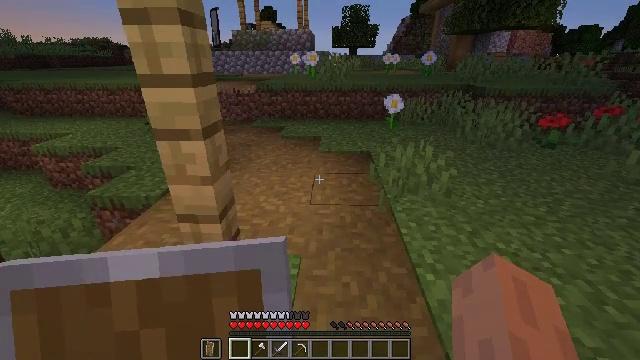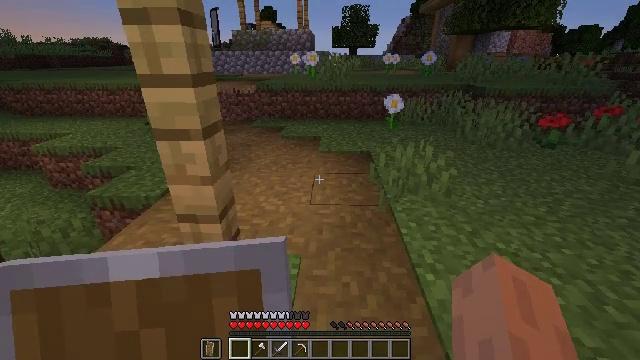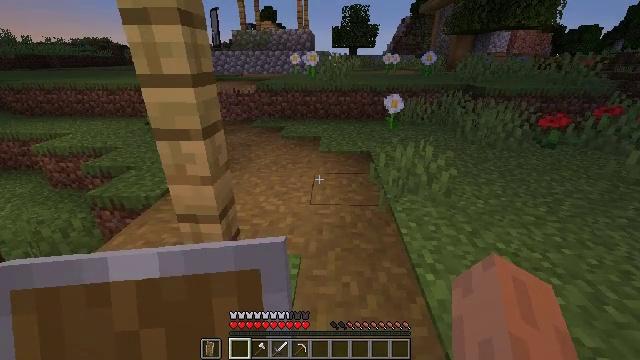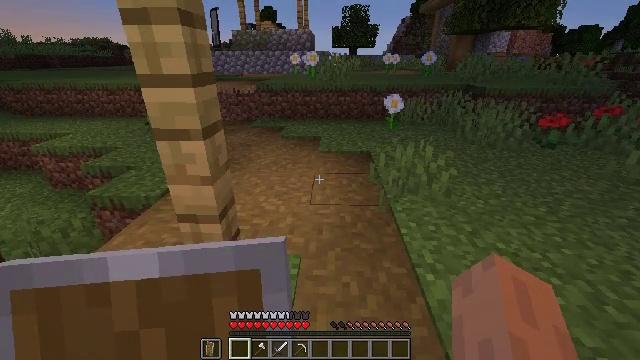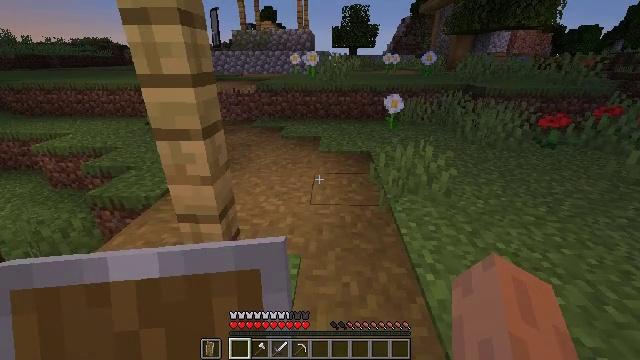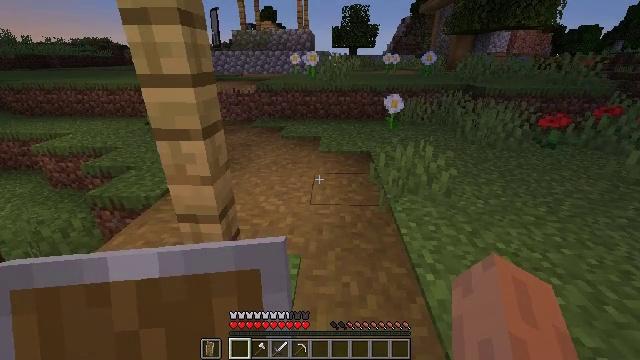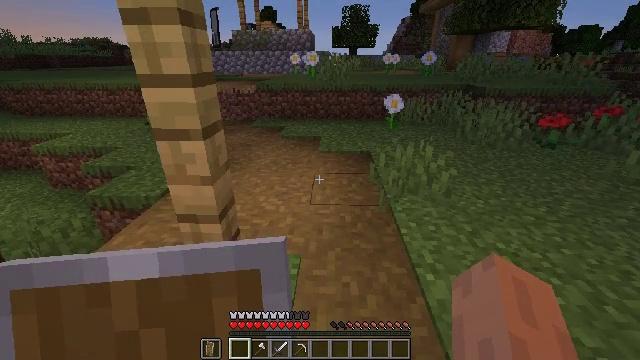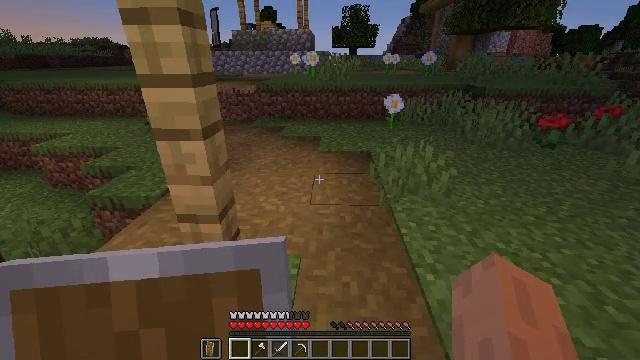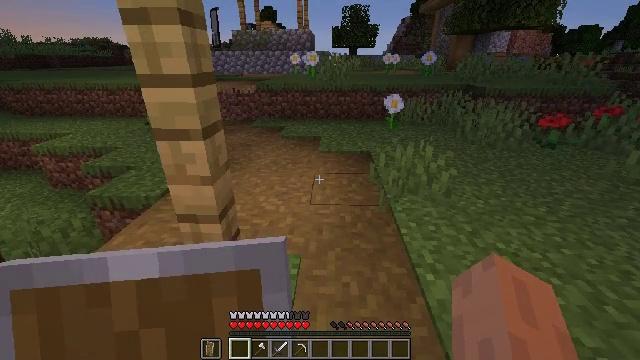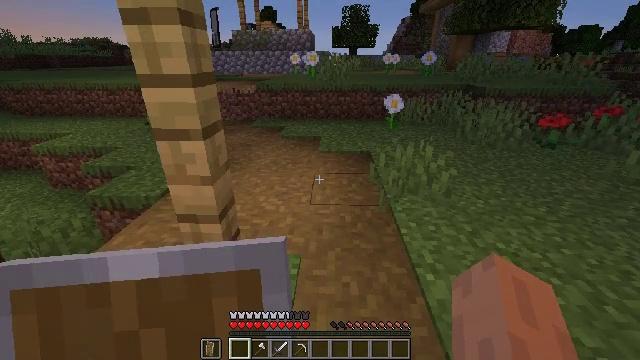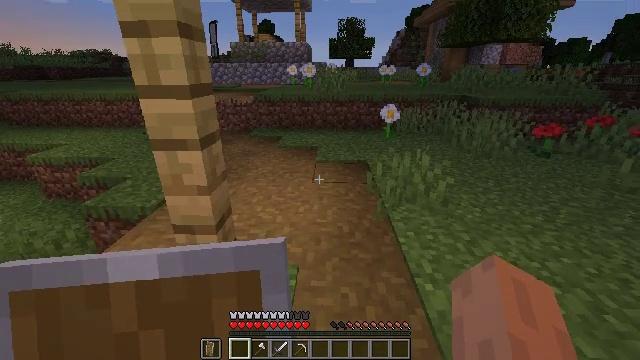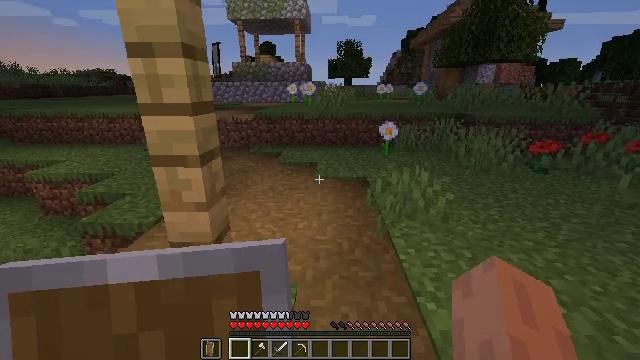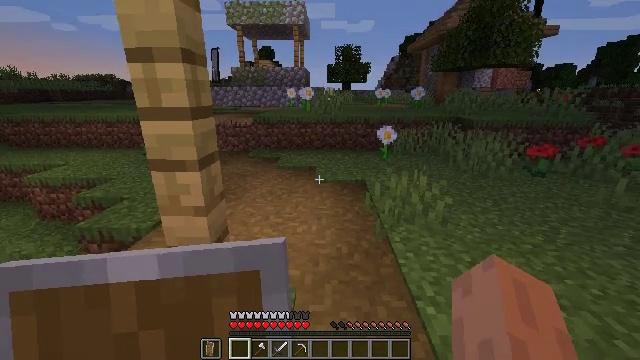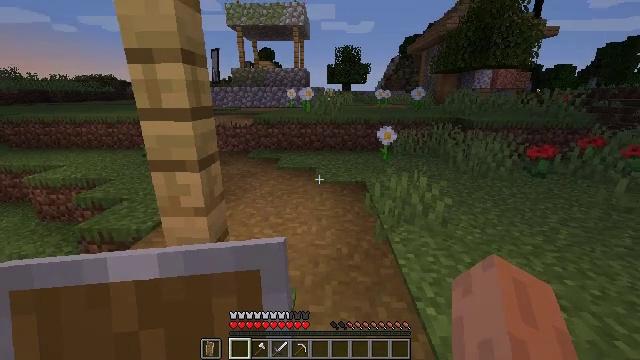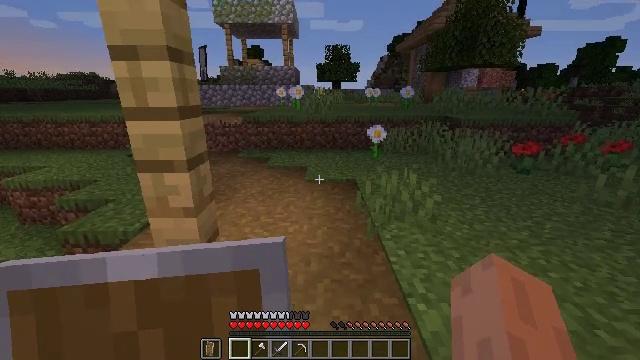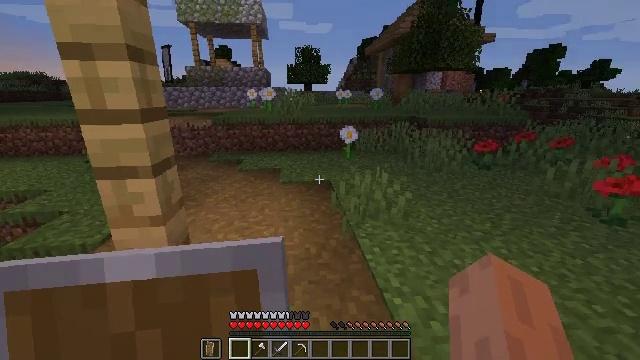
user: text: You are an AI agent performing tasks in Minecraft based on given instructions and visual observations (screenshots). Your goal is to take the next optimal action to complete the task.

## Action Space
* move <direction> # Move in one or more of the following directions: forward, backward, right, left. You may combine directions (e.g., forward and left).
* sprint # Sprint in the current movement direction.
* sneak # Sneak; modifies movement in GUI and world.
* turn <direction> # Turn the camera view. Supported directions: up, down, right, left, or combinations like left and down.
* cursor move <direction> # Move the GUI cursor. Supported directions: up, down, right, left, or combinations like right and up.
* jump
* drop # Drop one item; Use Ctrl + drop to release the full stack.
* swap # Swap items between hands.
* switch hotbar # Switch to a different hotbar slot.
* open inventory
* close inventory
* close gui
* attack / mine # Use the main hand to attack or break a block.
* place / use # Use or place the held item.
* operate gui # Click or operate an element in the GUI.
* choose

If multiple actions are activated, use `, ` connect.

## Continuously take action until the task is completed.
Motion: motion action
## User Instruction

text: craft item air
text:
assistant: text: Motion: no_op
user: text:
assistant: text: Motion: no_op
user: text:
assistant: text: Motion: no_op
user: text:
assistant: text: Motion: no_op
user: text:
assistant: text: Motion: no_op
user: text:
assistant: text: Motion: no_op
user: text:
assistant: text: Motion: no_op
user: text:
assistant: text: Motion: no_op
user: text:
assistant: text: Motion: no_op
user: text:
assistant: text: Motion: turn up
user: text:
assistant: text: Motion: turn up
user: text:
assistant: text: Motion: no_op
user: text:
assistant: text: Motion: no_op
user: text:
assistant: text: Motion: turn right
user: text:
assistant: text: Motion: turn right
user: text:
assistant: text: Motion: turn left and down
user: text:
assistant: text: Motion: turn left and down
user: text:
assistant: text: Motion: no_op
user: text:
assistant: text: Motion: no_op
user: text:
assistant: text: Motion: no_op
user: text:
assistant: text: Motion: no_op
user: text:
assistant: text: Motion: no_op
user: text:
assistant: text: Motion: no_op
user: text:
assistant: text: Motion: no_op
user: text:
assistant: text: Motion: no_op
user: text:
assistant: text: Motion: no_op
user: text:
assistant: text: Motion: no_op
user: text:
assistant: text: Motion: no_op
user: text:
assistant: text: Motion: no_op
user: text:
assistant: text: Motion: no_op